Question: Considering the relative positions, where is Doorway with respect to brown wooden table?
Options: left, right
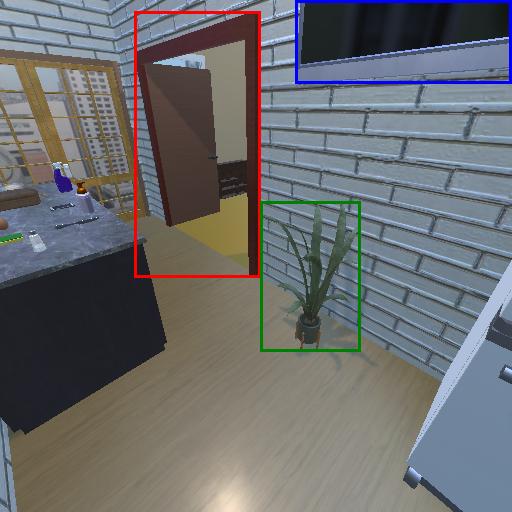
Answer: left